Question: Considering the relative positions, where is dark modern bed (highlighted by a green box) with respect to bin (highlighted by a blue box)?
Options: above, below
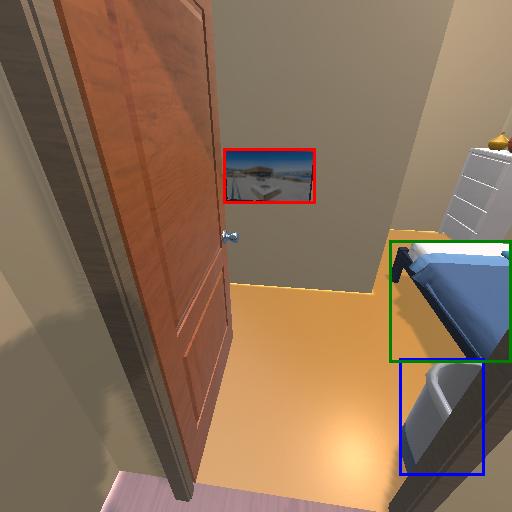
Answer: above